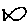
Label: fish